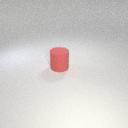
large red rubber cylinder